九年级 · 立体几何学
小华在一个正方体的六个面上分别写上 “ $x, y, z, 1,-1,2$ ” 字样, 表面展开图如图所示, 则在该正方体中, 相对面的数字相等, 则 $x^{y}=$ \$ \qquad \$

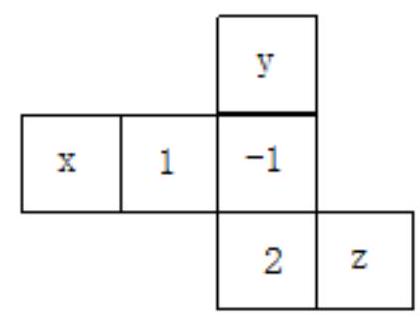
答案: 1
解析: 【分析】

本题主要考查了正方体相对两个面上的文字, 注意正方体的空间图形, 从相对面入手, 分析及解答问题. 正方体的表面展开图, 相对的面之间一定相隔一个正方形, 根据这一特点确定出相对面,再根据相对面的数字相等求出 $x 、 y$ 的值, 然后代入代数式进行计算即可得解.

【解答】

解: :正方体的表面展开图, 相对的面之间一定相隔一个正方形,

$\therefore$ “ $x$ ” 与 “ -1 ” 是相对面,

$“ y ”$ 与 “2” 是相对面,

“ $1 "$ 与 “ $z "$ 是相对面,

$\because$ 在该正方体中, 相对面的数字相等,

$\therefore x=-1, y=2$,

$\therefore x^{y}=(-1)^{2}=1$.

故答案为 1 .